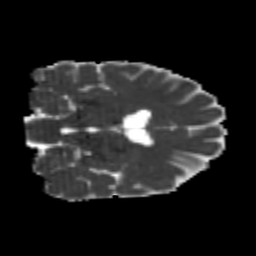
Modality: MD
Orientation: coronal
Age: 24
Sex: female
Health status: healthy
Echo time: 0.074 s